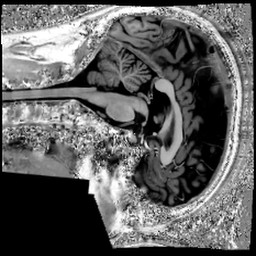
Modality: MP2RAGE
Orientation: sagittal
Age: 27
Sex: male
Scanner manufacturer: siemens
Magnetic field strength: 7 T
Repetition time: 6 s
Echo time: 0.00283 s